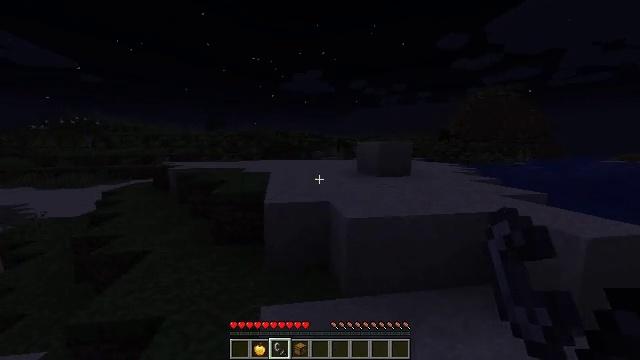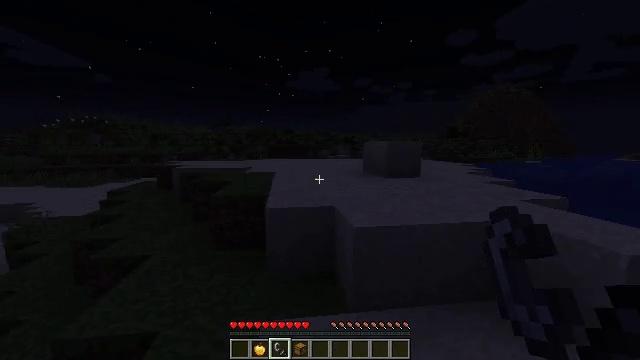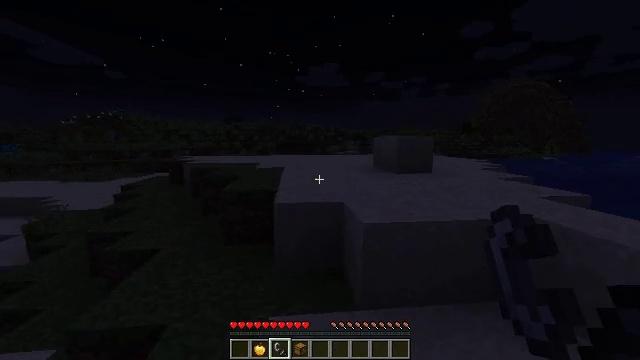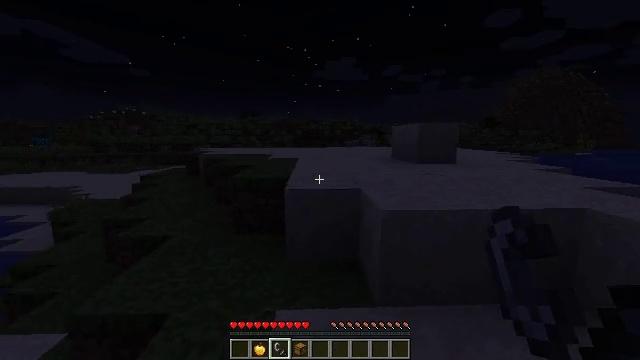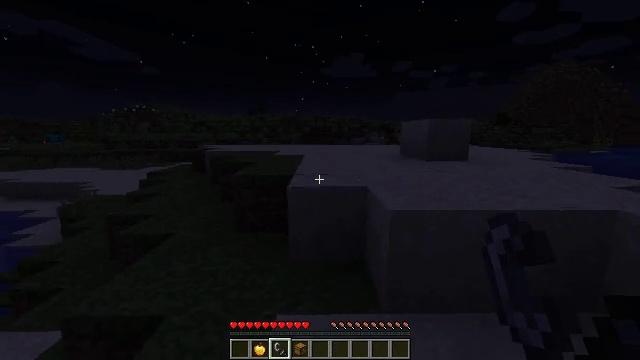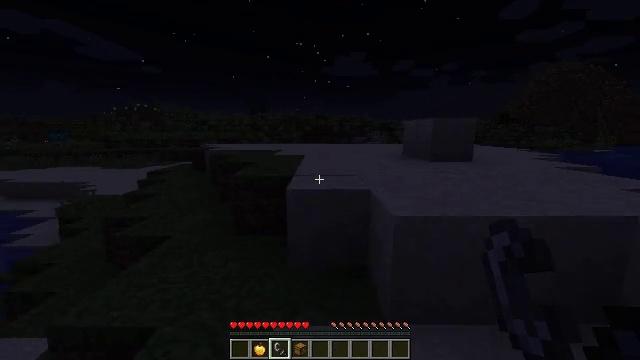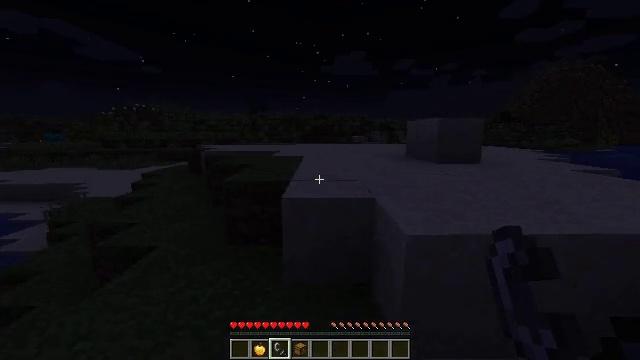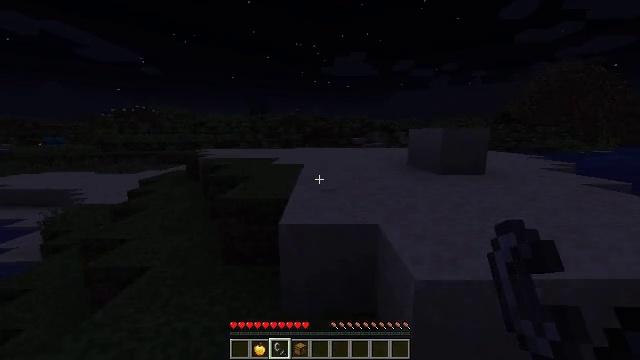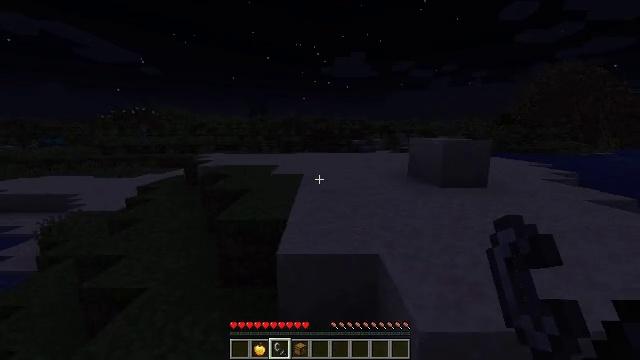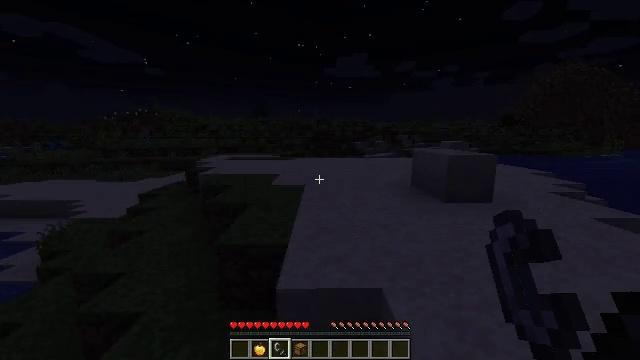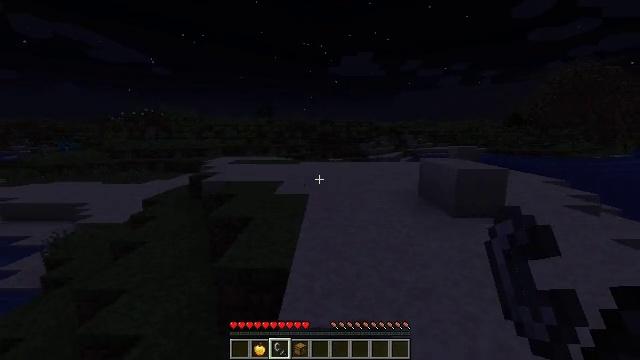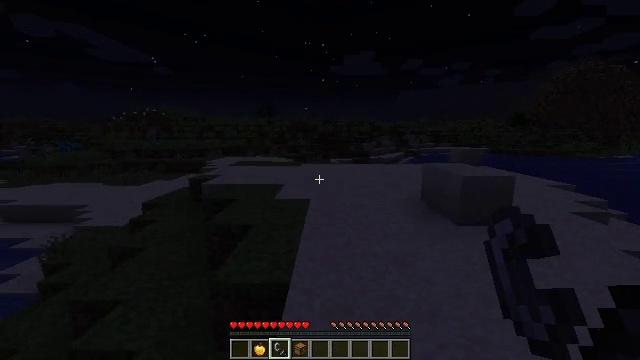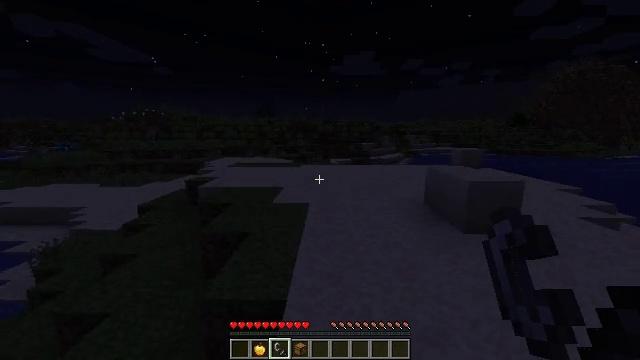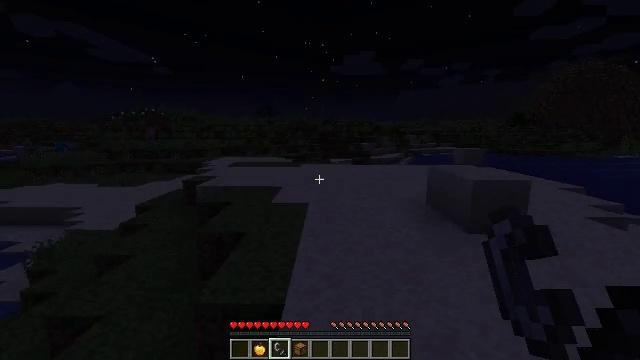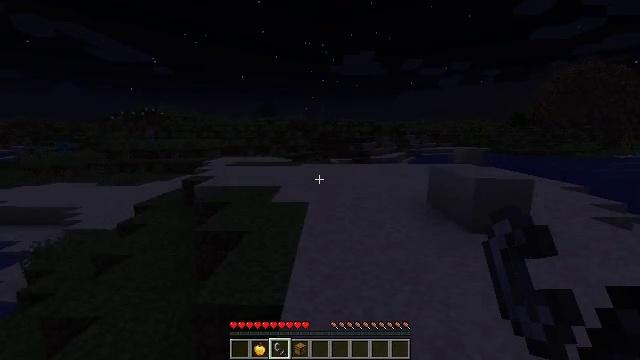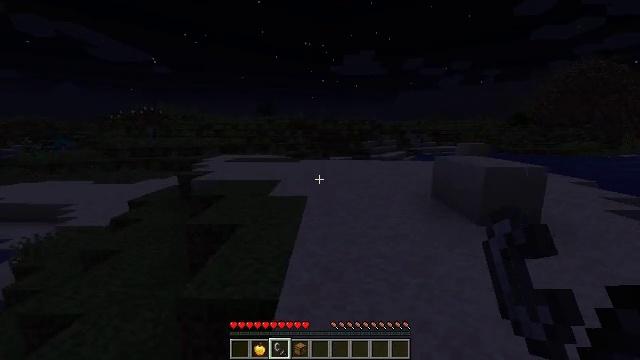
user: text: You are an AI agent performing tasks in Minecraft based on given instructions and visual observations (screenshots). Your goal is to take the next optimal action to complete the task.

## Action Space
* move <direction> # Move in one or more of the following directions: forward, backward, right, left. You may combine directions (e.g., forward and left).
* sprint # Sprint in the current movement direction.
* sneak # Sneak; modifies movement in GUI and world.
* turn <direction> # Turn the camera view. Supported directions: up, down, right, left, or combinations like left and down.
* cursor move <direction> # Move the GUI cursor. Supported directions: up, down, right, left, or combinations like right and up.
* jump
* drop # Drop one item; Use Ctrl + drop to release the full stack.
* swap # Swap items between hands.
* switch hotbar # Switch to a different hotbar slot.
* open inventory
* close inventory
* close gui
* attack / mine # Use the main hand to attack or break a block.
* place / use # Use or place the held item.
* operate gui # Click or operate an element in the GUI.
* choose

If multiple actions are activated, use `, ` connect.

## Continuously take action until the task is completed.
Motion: motion action
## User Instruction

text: Remove a flint and steel from the inventory.
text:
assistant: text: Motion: move forward, turn left, jump
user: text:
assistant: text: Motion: move forward, turn left
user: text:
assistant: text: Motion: move forward, turn left and down
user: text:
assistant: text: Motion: move forward, turn left
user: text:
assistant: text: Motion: move forward
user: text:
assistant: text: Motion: move forward
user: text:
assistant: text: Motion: move forward, jump
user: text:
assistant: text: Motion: move forward, jump
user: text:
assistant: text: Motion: move forward, jump
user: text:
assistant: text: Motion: move forward, turn left, jump
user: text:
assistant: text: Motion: move forward, jump
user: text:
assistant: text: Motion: move forward, jump
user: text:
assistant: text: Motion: move forward, jump
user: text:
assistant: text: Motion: move forward, jump
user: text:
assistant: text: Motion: move forward
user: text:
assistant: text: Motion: move forward
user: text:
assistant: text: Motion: move forward
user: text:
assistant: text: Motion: move forward
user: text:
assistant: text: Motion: move forward, jump
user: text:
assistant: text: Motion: move forward, jump
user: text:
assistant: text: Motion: move forward, jump
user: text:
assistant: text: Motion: move forward, jump
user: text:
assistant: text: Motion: move forward
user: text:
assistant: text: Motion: move forward, turn up
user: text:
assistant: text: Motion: move forward, turn up
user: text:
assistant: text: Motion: move forward
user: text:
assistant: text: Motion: move forward
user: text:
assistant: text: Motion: move forward
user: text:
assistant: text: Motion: move forward
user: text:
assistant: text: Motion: move forward